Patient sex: F
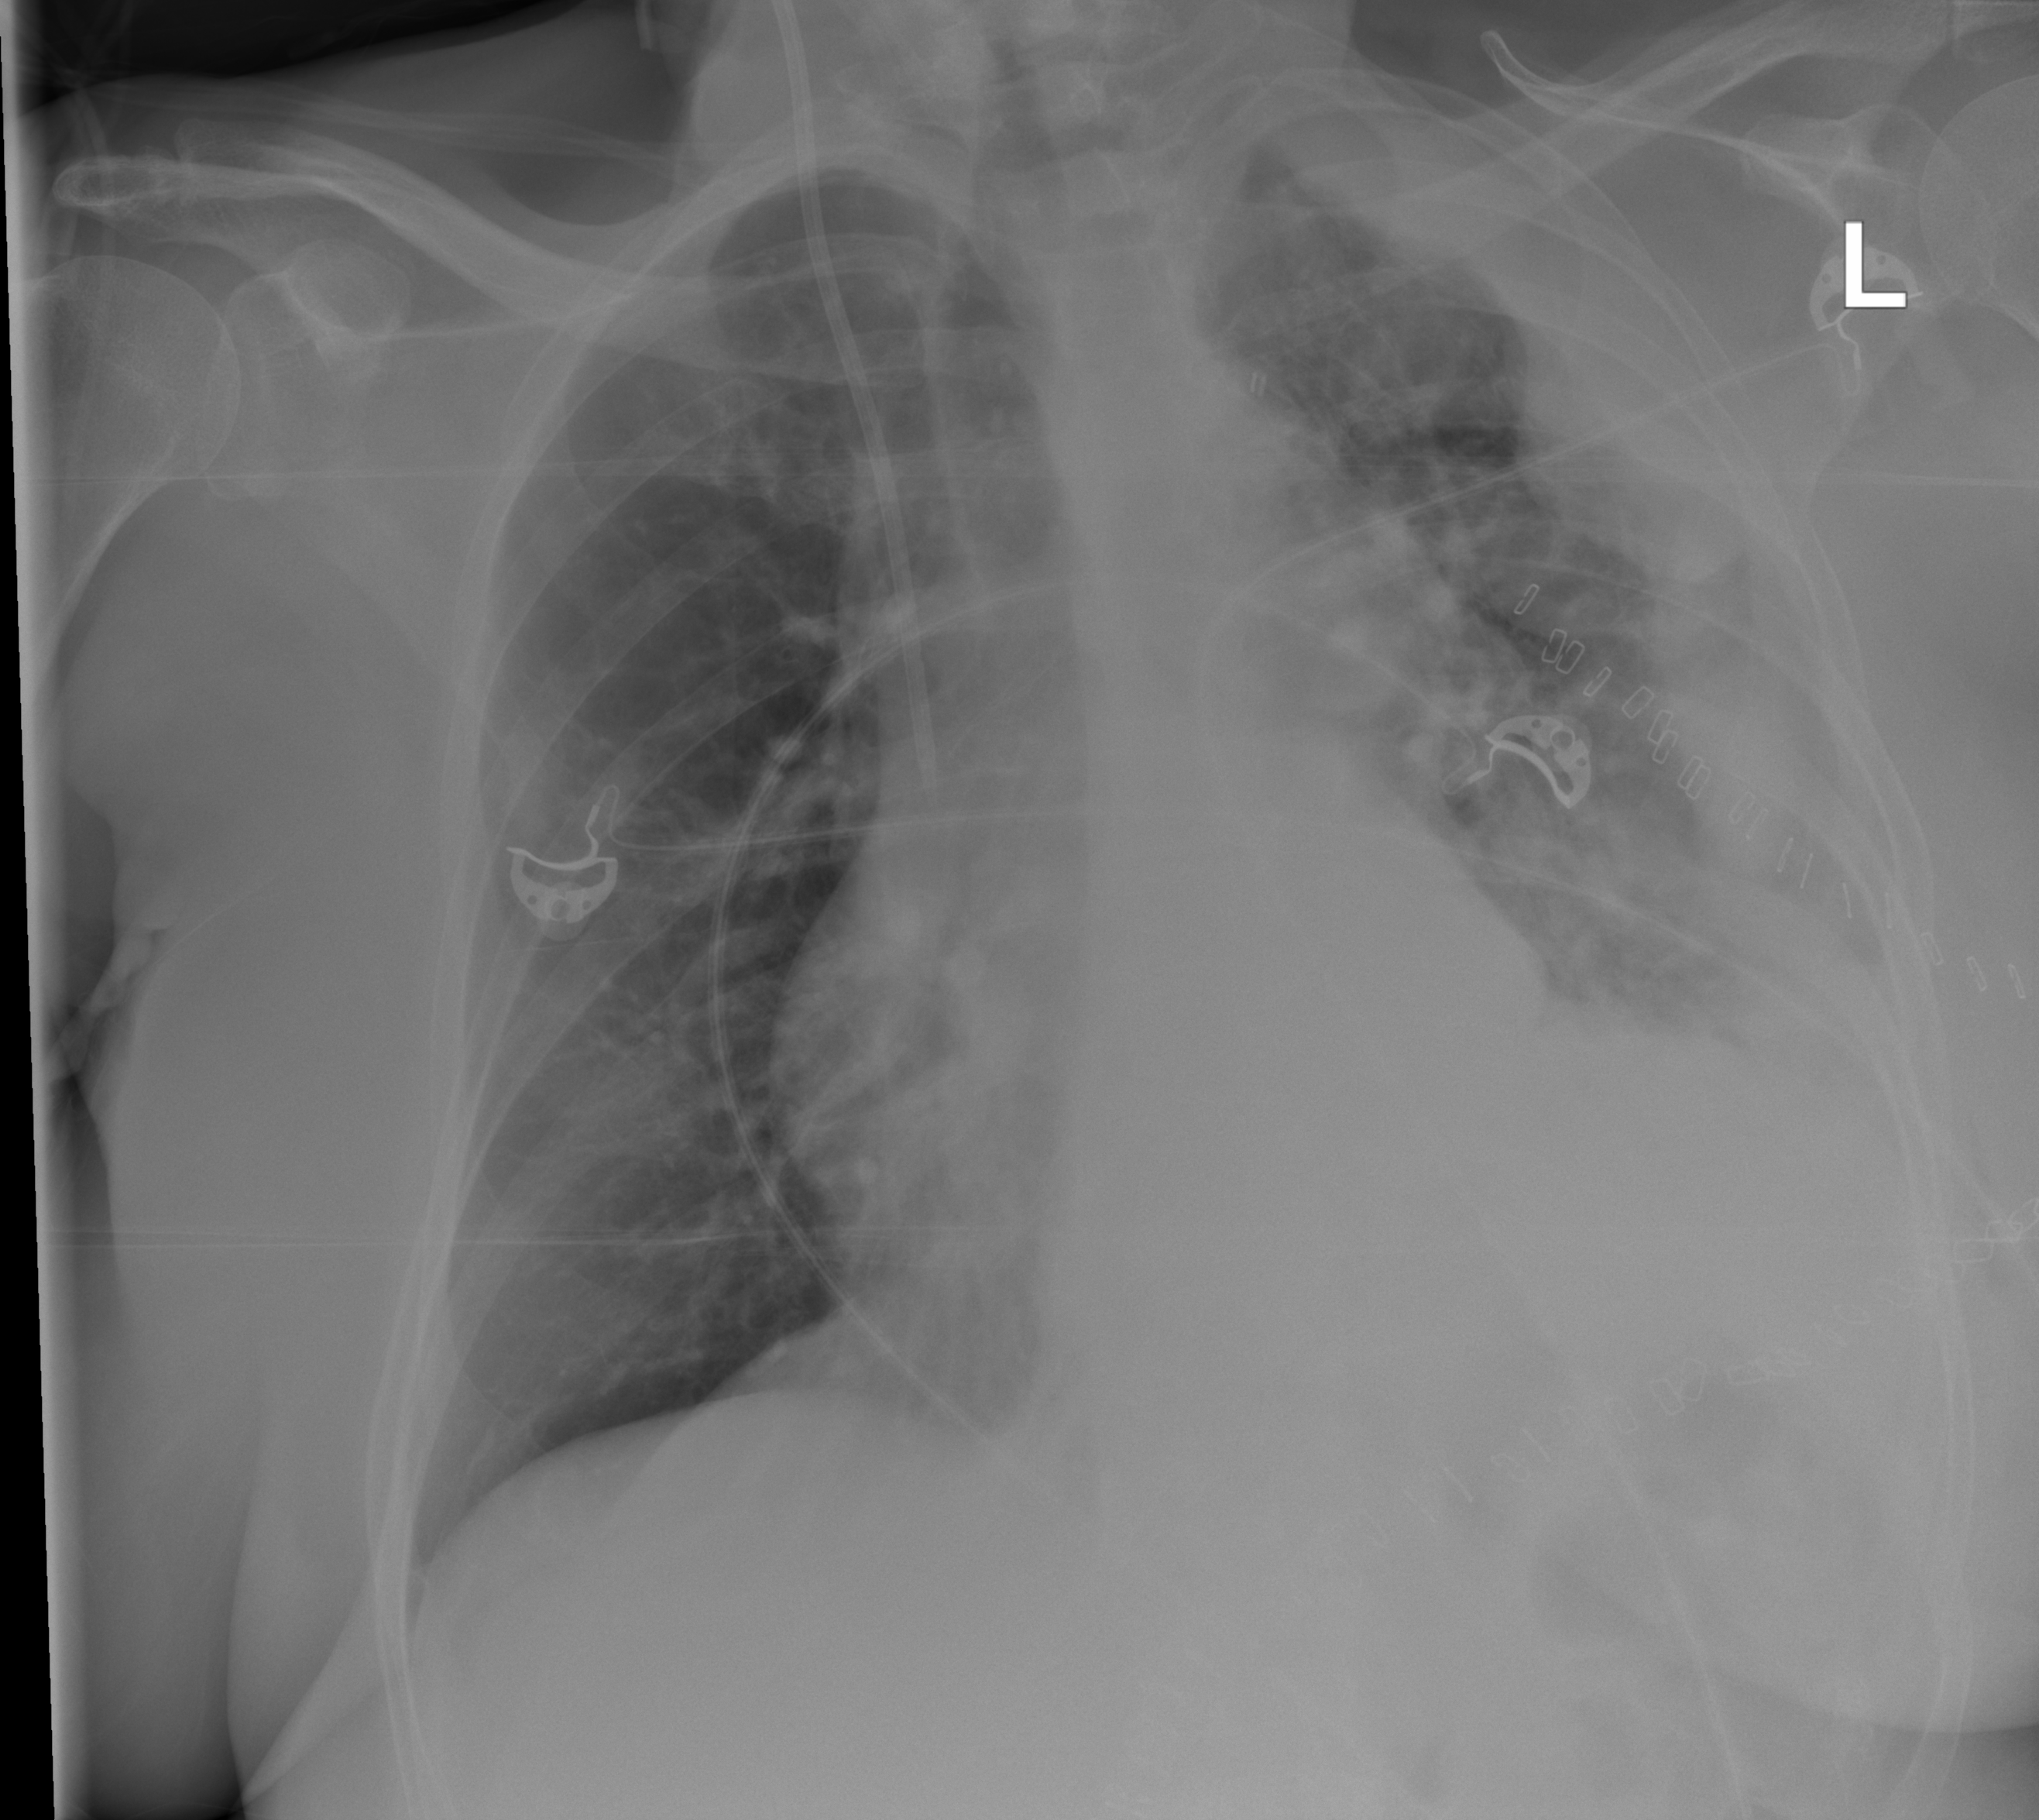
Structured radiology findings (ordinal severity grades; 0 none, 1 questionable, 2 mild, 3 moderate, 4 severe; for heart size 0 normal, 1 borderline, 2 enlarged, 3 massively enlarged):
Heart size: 2
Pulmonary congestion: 2
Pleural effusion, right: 0
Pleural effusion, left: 2
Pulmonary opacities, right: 0
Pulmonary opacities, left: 2
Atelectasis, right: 0
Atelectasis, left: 2